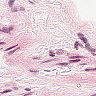
Metastatic tissue present: no